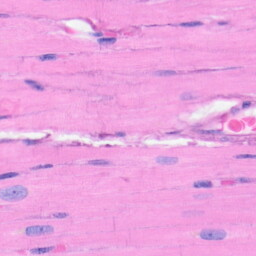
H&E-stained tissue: Heart